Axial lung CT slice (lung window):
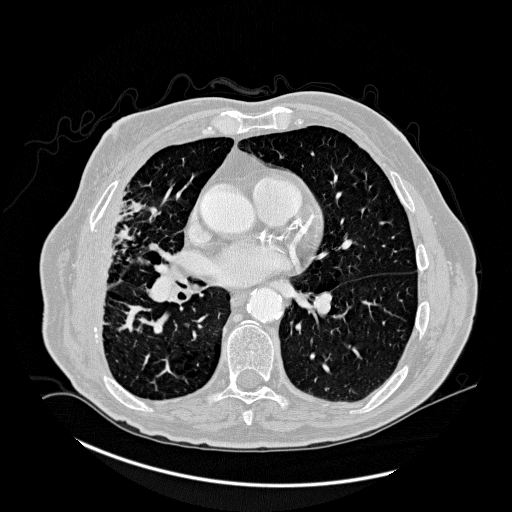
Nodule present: no